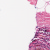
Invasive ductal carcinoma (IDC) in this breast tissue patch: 0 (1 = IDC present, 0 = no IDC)